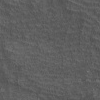
Atmospheric dust classification: not_dusty